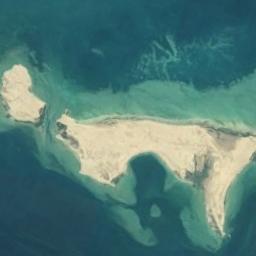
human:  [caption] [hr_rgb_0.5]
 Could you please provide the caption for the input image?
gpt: There are many big trees on the island .

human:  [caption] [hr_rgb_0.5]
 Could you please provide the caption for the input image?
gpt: The two islands without vegetation is surrounded by light blue waters .

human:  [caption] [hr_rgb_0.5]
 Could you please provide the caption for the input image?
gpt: Irregularly shaped yellow island surrounded by blue sea water .

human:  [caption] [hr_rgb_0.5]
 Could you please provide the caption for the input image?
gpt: The land on the island is rough .

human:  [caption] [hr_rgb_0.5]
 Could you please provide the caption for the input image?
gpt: There are two yellow islands on a blue sea .